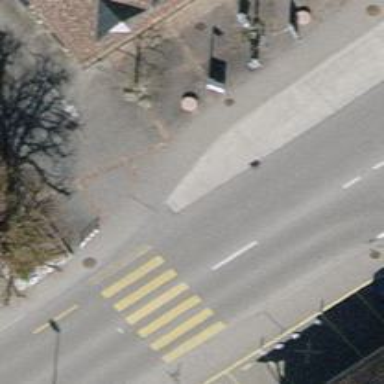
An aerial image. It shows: Platform for public transport and road usage.